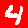
Digit: 4